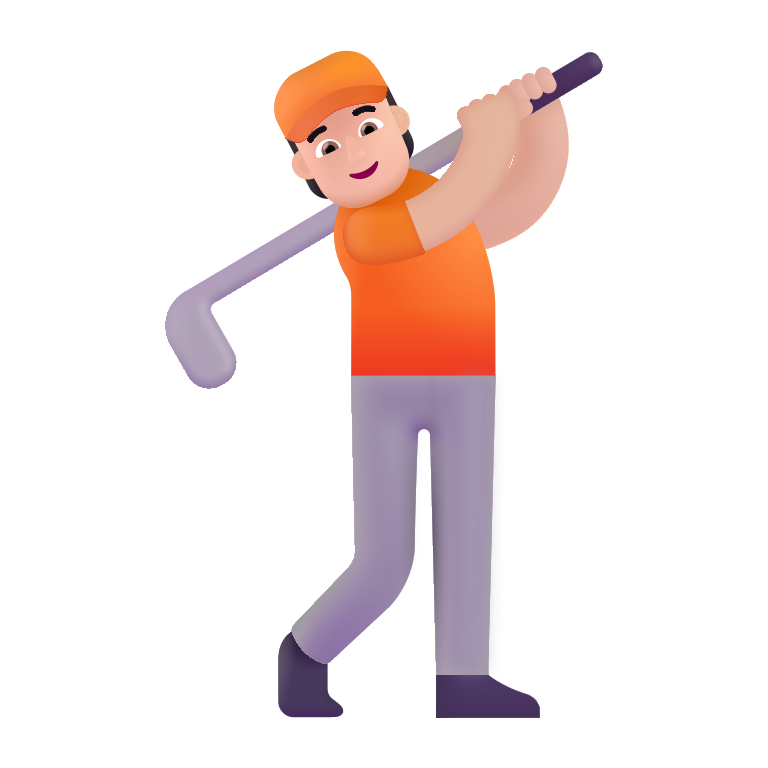
person golfing color light